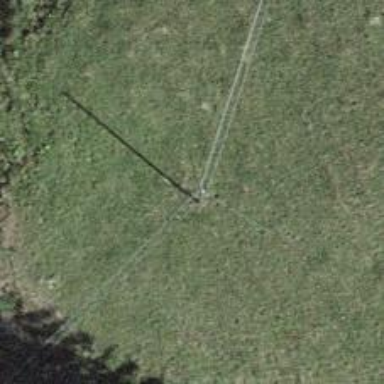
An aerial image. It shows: Utility pole in the area.